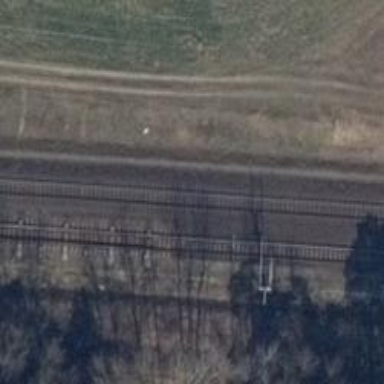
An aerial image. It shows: Railway signal.